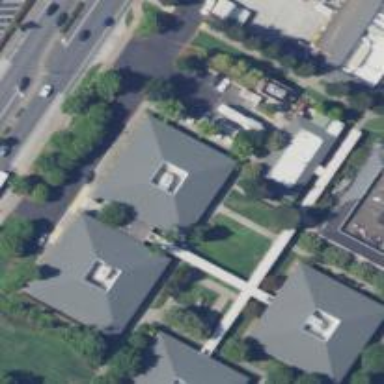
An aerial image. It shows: Office building.